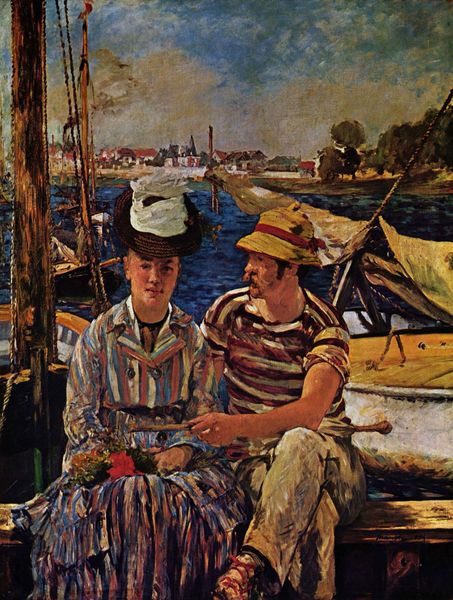
Titel: Argenteuil
Künstler: Édouard Manet
Standort: Tournai
Institution: Musée des Beaux-Arts de Tournai
Schlagwörter: blau, dunkel, gemälde, himmel, mann, meer, wasser, weiß, wolken, bäume, cezanne, fluss, gelb, grün, impressionismus, menschen, mädchen, see, sitzen, stadt, ufer, blumen, braun, bunt, frankreich, frau, hell, holz, hut, hüte, kleid, renoir, schwarz, vordergrund, dame, gebäude, haus, park, regenschirm, rosen, rot, sonnenschirm, beige, expressionismus, gespräch, rock, bart, hose, jacke, mütze, schnurrbart, kleidung, kragen, ärmel, portrait, porträt, öl, bach, häuser, wind, pastos, sonne, realismus, sitzend, paar, wald, boot, boote, kamin, stock, turm, küste, schiff, schiffe, segel, segelboot, sommer, strand, liebe, fischer, mast, schiffer, dorf, dächer, farbe, kuh, ausflug, südfrankreich, bank, französisch, hafen, kai, masten, promenade, reling, steg, blue, hands, hat, oil, red, white, women, black, dress, expressionism, france, manet, painting, seated, sitting, woman, yellow, strohhut, strohut, impressionistisch, monet, gestreift, streifen, flowers, two, brown, geländer, knie, knöpfe, segelboote, blumenstrauß, strauß, segeln, ortschaft, stadtansicht, doppelporträt, pärchen, türme, paul, par, ölmalerei, sonntag, liebespaar, ehepaar, eheleute, hand, flower, verliebt, cloud, clouds, man, sky, tree, liebende, ölskizze, boat, lake, ocean, sea, ship, shore, water, summer, trees, village, siedlung, kapitän, river, impressionism, hats, beard, banane, bouquet, couple, pair, beach, boats, sail, sailor, bright, town, love, victorian, sunshine, holiday, human, buildings, watercolor, art, colorful, colors, colourful, colours, maritim, shoe, harbour, rose, degas, impressionist, plane, fish, sandal, calm, seaside, stripes, bay, coulds, kapotte, blue sky, contrast, humans, clothing, sailing, sails, päärchen, shirt, umbrella, mustache, straw, knee, sailboat, outing, sideburn, fat, dock, husband, wife, marseille, takel, haven, 20th century, striped, hull, lover, crossed legs, treee, fisherman, gestreif, rigging, stripped, wasser hut, rigs, seaman, striped shirt, shie, vertical stripes, horizontal stripes